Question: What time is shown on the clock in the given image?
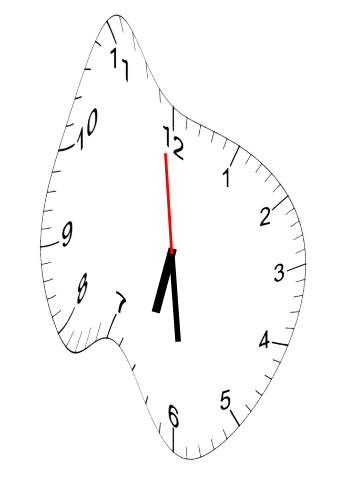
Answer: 06:28:59